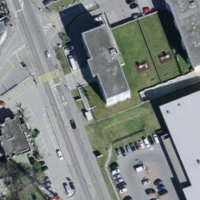
EUNIS habitat code: 54
Species observed at this site:
Turdus merula